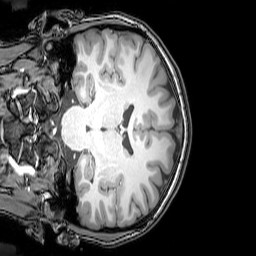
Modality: T1w
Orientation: coronal
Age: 20
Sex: female
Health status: healthy
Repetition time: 0.081 s
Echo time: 0.037 s